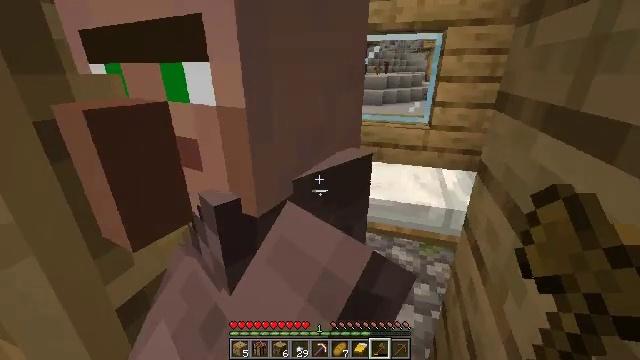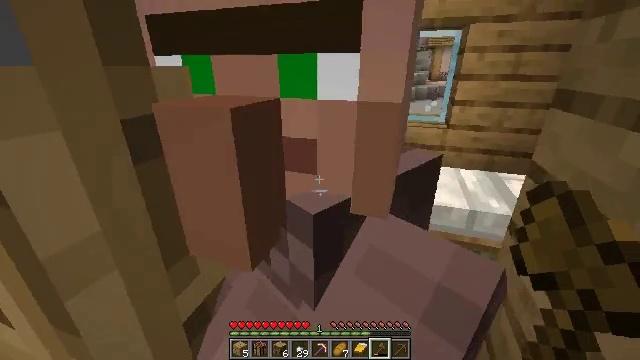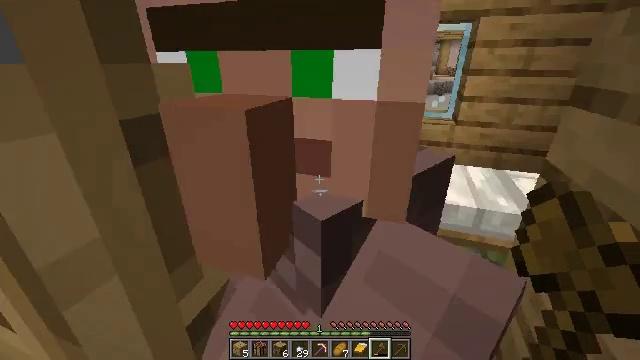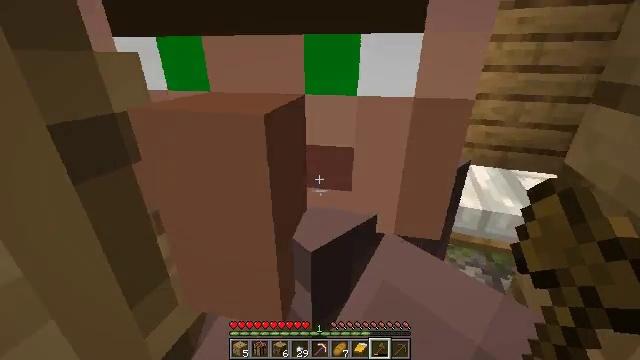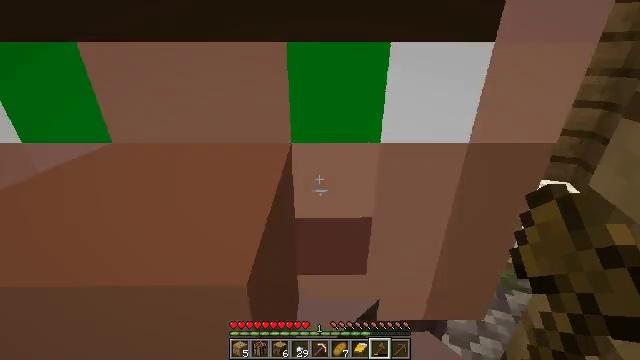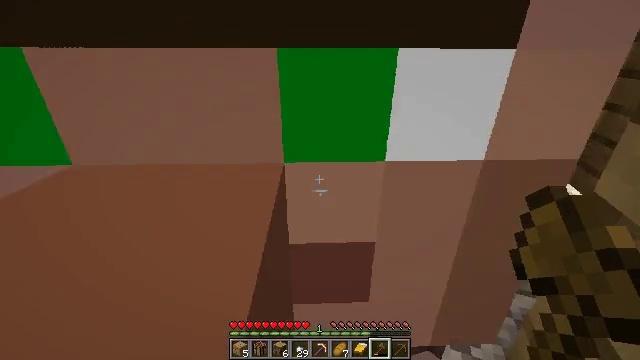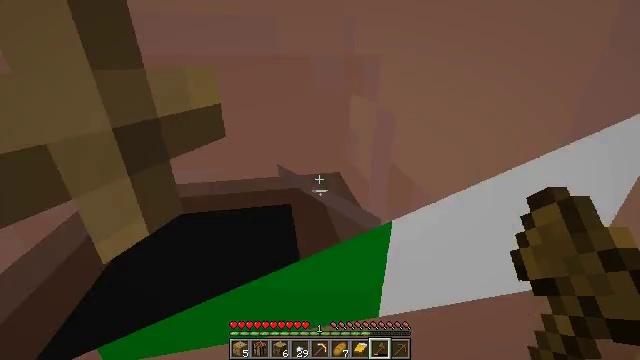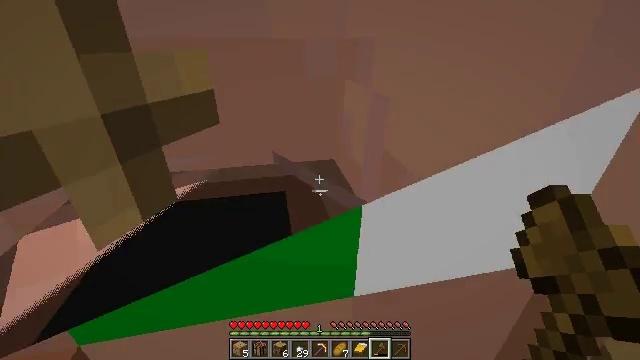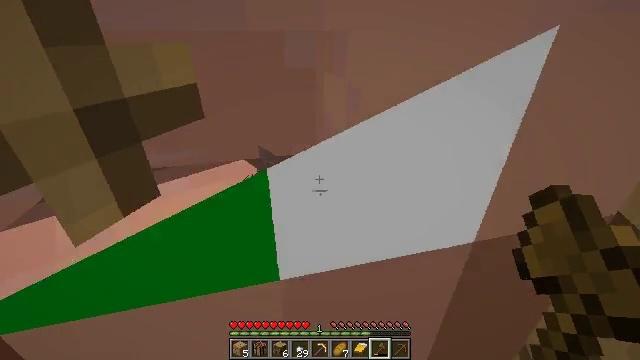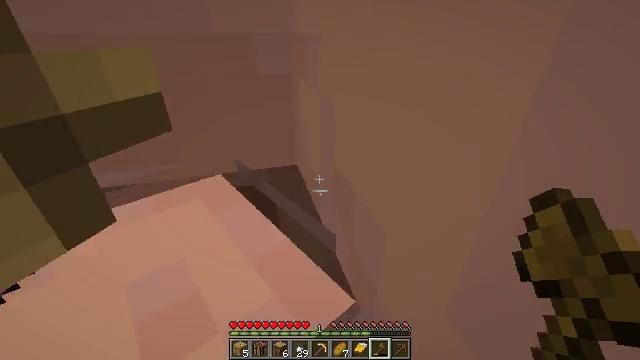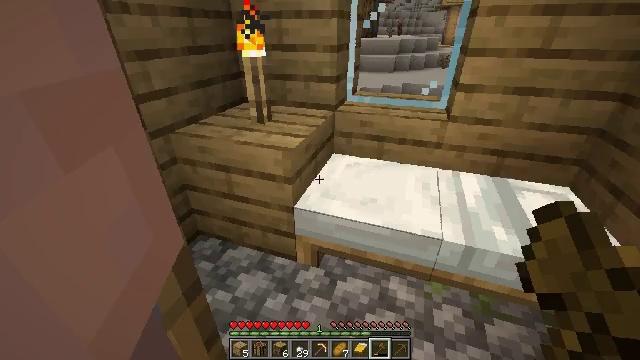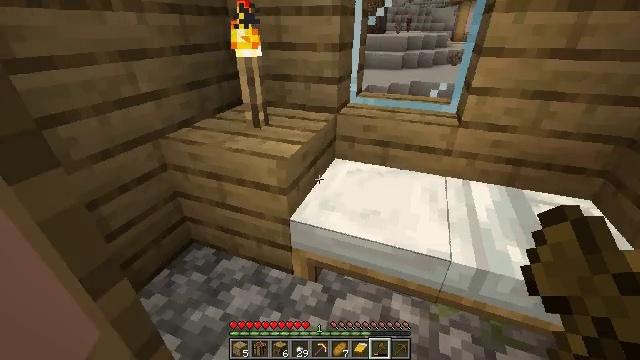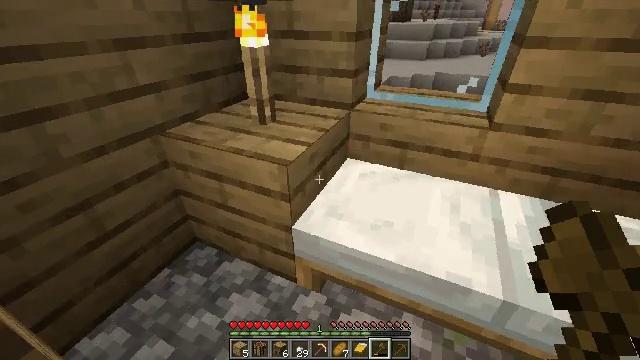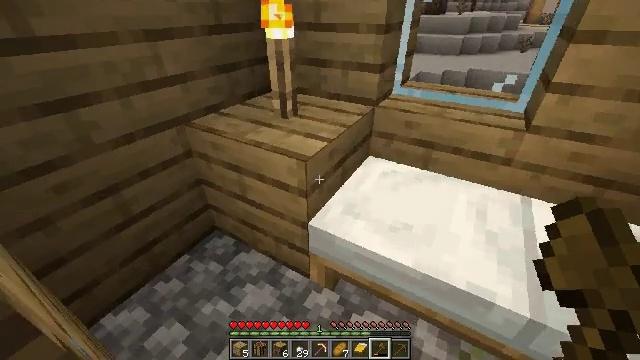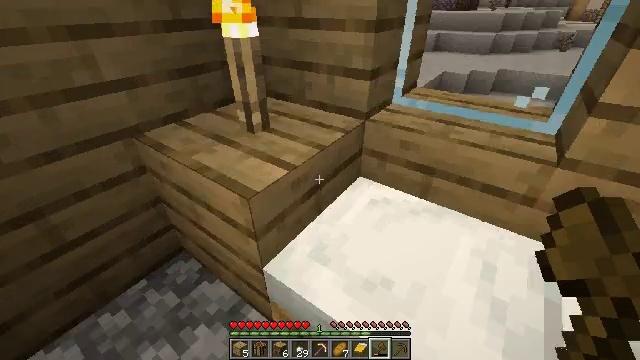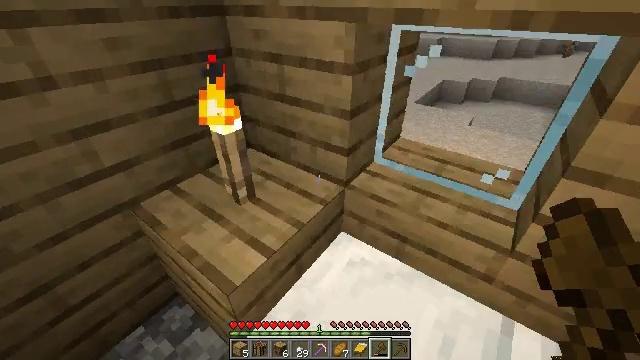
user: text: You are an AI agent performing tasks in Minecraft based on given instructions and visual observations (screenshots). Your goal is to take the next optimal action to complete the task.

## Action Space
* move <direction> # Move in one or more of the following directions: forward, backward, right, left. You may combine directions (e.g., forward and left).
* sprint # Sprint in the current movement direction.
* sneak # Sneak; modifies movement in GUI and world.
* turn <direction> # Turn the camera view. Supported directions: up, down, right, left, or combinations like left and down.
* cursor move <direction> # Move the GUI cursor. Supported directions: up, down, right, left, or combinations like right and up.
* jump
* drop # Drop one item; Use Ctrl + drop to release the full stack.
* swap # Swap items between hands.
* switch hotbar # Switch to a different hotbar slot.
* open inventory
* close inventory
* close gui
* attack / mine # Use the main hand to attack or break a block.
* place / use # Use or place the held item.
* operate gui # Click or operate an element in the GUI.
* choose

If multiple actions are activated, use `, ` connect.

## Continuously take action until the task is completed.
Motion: motion action
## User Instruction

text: Collect potatoes from the garden.
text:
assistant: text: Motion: move forward and move left
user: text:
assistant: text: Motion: move forward and move left, turn left and down
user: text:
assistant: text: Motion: move forward
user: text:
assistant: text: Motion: move forward
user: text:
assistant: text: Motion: move forward
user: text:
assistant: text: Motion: no_op
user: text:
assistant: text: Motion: turn down
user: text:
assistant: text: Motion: move forward, turn down
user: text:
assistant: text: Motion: move forward and move right
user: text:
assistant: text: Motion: move forward and move right
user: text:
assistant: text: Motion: move forward and move right, turn left
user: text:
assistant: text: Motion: move forward and move right, turn left and down
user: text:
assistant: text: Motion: move forward and move right, turn left and down
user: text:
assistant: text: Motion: move forward and move right, turn left
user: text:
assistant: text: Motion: move forward and move right
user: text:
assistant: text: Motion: move right, turn left
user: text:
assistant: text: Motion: move right, turn left and down
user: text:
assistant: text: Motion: turn left and down
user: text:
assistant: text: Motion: turn left and up
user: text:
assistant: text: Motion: turn left and up
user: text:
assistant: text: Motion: move forward and move left, turn left
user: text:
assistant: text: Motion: move forward and move left
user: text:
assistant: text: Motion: move forward and move left
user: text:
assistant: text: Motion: move forward and move left
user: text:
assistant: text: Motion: move forward
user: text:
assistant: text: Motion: move forward
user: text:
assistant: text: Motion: move forward
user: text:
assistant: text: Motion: move forward
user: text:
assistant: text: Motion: move forward and move right, turn right and up
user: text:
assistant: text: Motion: move forward and move right, turn right